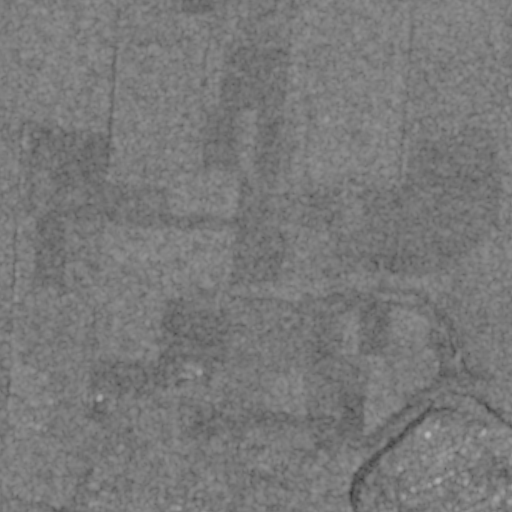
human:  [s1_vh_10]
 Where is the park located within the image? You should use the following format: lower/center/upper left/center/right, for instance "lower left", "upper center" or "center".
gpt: The park is located in the lower right of the image.
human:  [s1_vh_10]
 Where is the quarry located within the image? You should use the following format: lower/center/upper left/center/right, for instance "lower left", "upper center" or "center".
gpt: There is no quarry in the image.

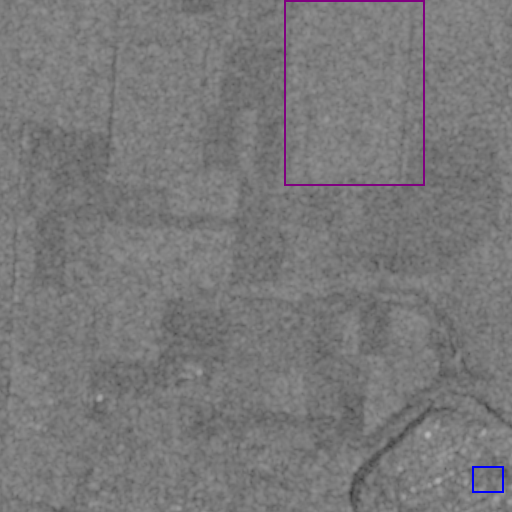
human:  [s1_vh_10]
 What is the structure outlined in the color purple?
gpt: The structure outlined in purple is a crop field.
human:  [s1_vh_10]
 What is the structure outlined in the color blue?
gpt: The structure outlined in blue is a park.
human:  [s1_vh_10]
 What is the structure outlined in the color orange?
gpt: There is no orange outline.